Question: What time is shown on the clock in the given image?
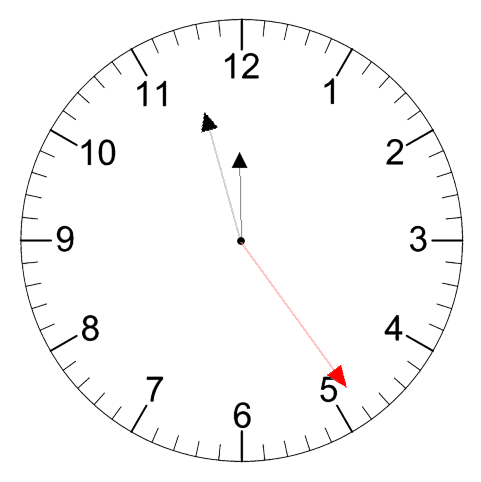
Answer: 11:57:24